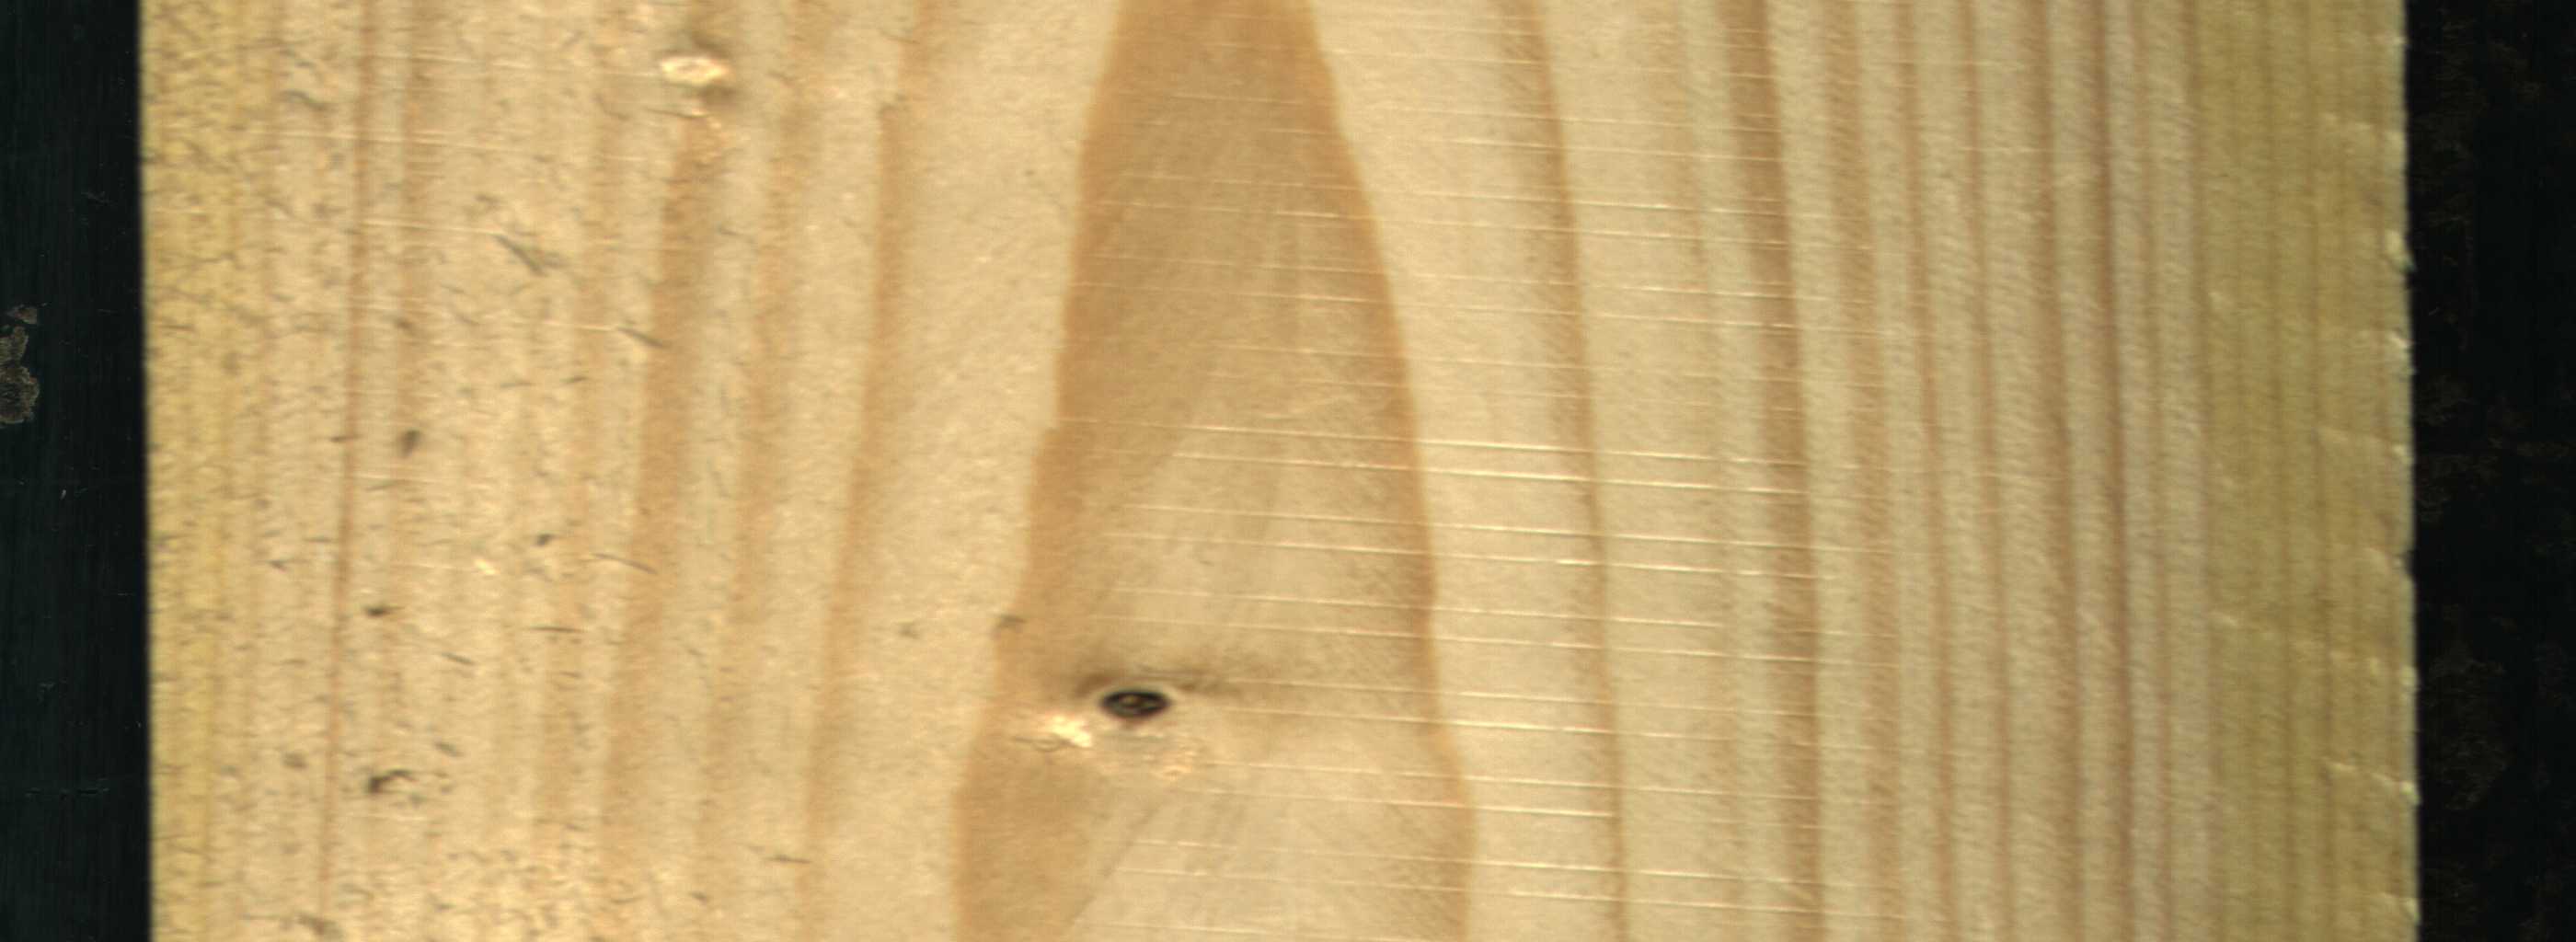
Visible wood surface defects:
Dead_Knot